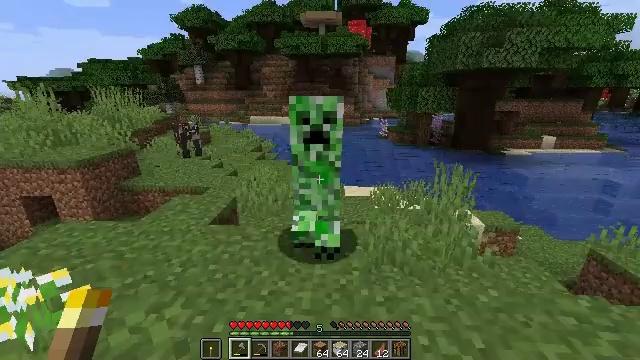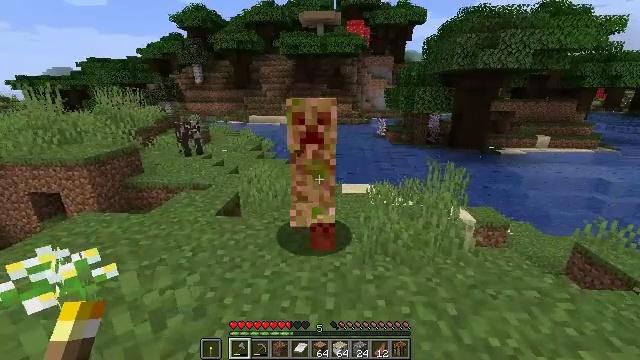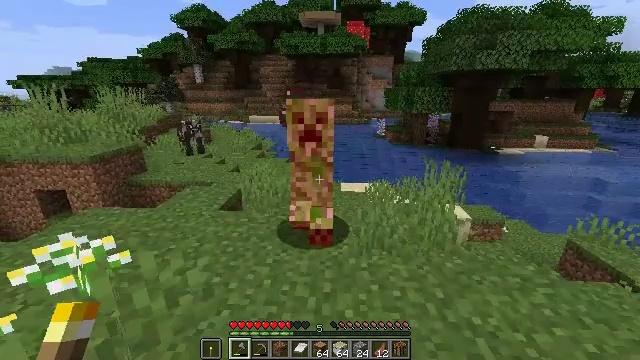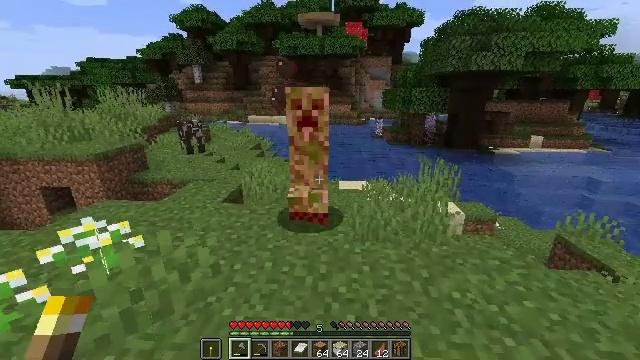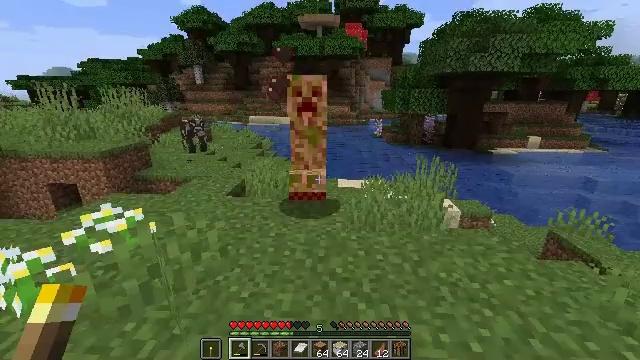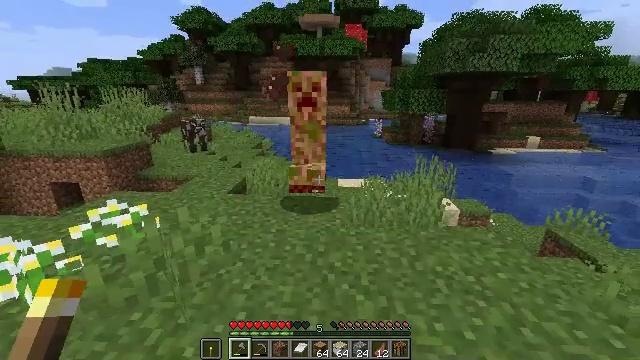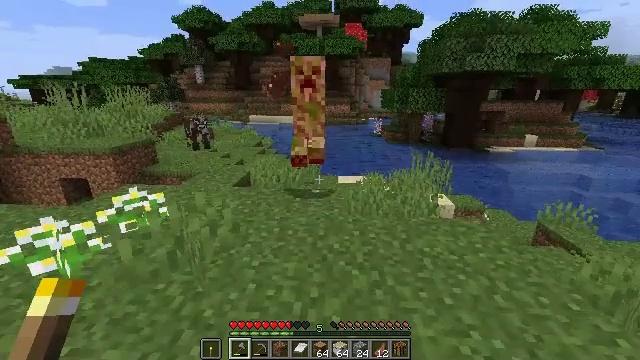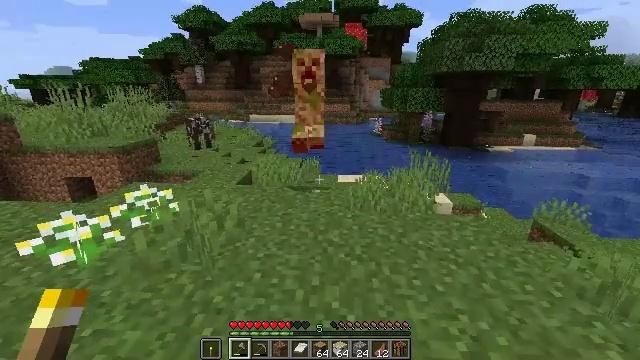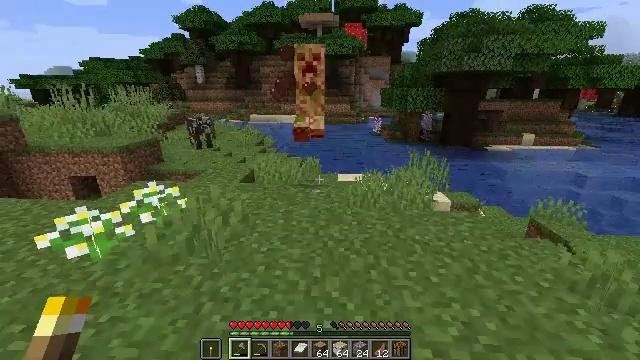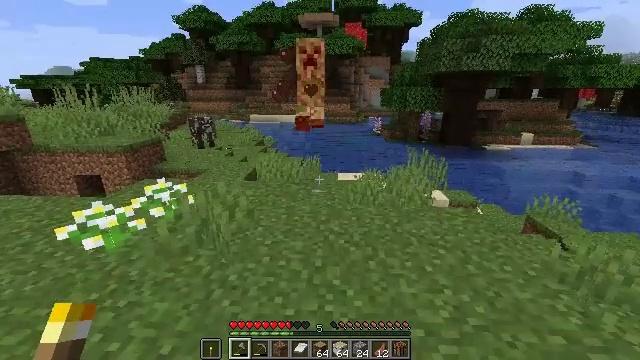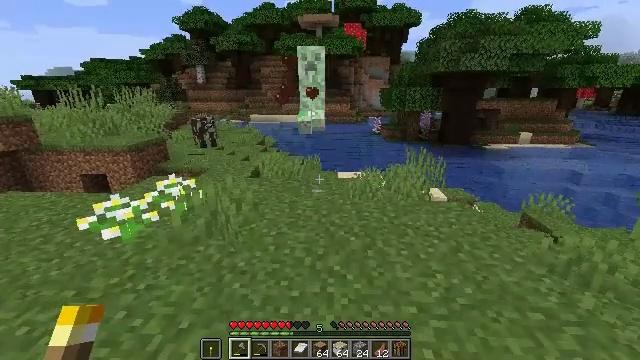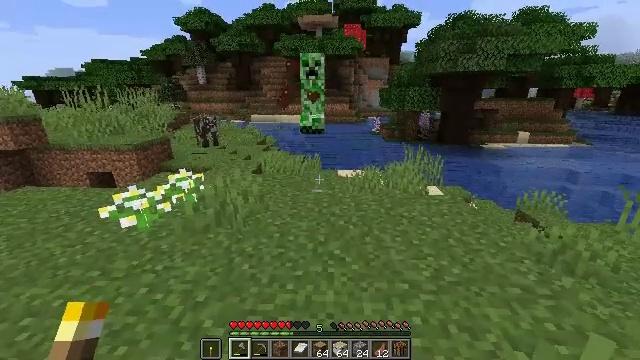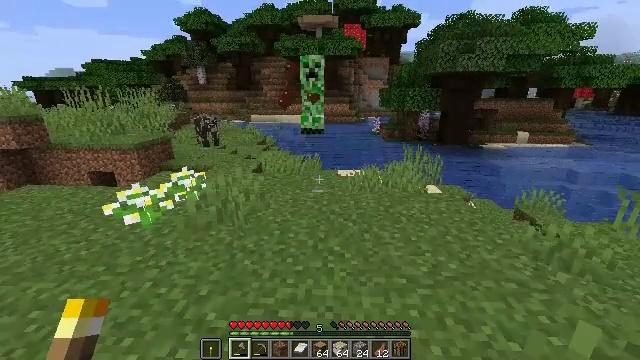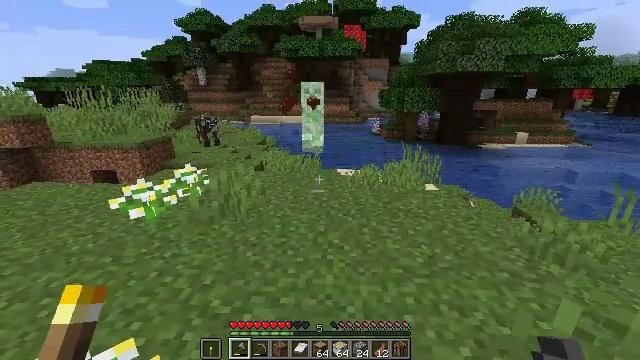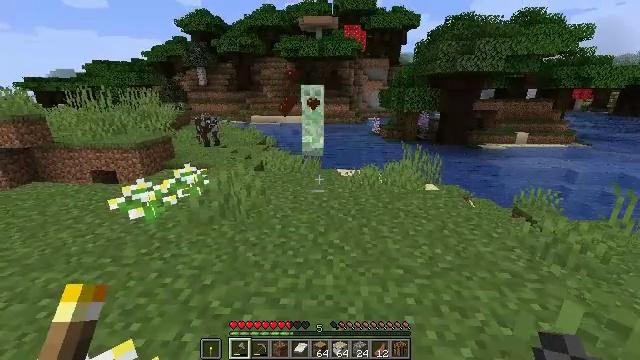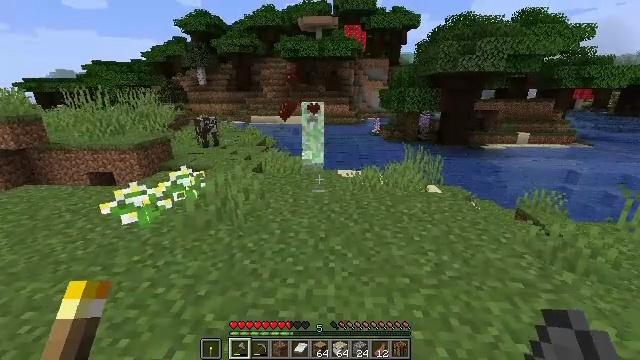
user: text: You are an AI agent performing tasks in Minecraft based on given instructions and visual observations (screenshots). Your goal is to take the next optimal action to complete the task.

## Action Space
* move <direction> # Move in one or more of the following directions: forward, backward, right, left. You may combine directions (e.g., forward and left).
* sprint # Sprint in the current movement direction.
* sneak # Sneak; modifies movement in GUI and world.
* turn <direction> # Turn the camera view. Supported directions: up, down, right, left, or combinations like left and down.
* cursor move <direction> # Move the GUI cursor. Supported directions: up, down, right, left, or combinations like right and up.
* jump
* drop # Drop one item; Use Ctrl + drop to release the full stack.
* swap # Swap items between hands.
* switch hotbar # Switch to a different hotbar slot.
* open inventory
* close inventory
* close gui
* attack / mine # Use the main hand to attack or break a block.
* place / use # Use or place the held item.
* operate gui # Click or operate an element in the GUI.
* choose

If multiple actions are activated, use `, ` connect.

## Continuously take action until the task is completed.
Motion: motion action
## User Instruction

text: Kill a creeper.
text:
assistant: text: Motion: move back
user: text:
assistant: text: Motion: move back
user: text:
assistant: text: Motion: move back
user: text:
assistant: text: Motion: move back
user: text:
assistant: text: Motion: move back
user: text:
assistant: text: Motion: move back
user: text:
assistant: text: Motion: move back
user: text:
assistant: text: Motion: move back
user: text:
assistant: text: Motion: move back
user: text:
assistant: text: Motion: move back
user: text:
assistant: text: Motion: no_op
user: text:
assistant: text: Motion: no_op
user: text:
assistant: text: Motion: no_op
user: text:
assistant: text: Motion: move forward
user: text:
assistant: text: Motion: move forward
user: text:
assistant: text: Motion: move forward
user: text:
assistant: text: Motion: no_op
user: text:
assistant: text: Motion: move back
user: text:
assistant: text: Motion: move back
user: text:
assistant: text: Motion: move back
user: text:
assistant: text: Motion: no_op
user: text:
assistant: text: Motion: no_op
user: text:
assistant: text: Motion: no_op
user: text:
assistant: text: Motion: no_op
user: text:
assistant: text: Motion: no_op
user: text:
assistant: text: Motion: move forward
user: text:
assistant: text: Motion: move forward
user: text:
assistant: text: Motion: move forward
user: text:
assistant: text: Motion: move forward
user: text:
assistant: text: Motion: move forward